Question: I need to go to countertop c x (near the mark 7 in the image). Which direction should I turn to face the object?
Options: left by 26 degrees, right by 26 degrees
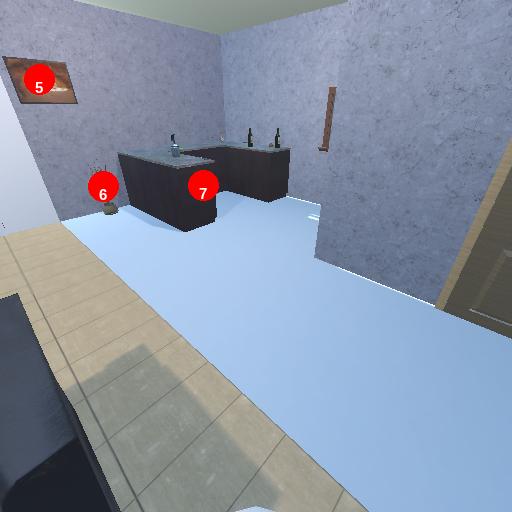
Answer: left by 26 degrees